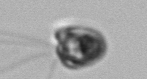
Label: flagellate_morphotype1